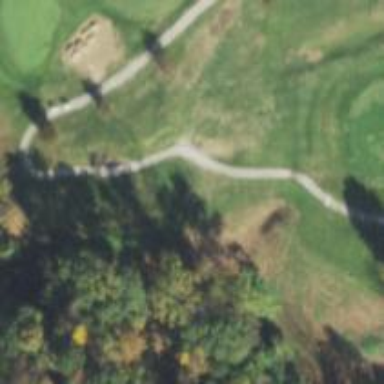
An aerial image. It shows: Golf cartpath that is also road path.